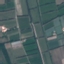
Land use / land cover: PermanentCrop